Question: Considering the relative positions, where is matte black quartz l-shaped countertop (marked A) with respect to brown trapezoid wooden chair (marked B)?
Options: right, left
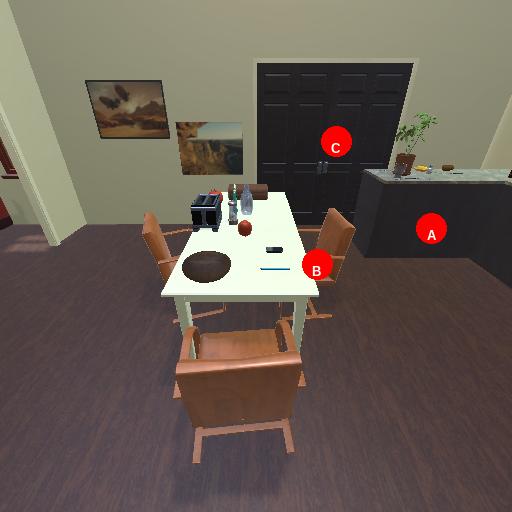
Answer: right